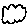
Label: cloud